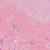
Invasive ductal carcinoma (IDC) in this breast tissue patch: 0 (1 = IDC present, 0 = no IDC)